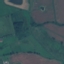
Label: Pasture